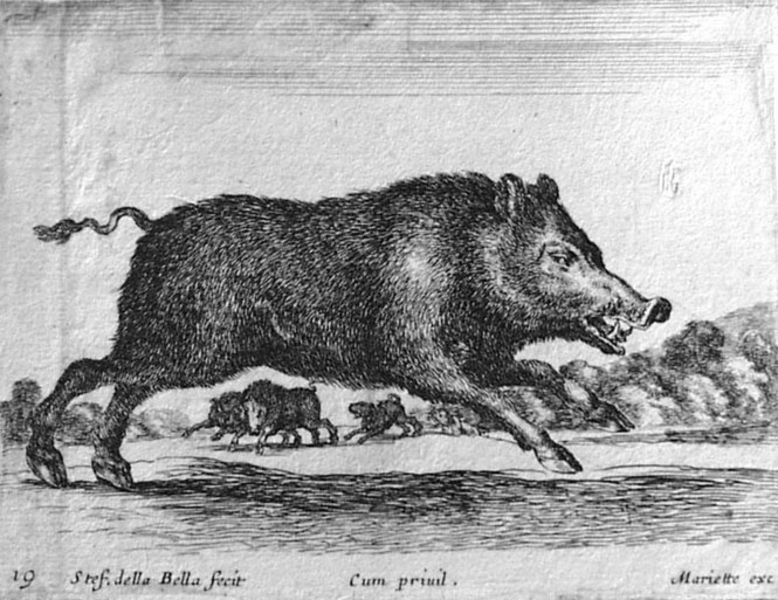
Titel: Verschiedene Tiere (Diversi animali): Wildschwein, nach rechts laufend, im Hintergrund ein zweites, von drei Hunden verfolgtes Wildschwein
Künstler: Stefano della Bella
Standort: Karlsruhe
Institution: Staatliche Kunsthalle Karlsruhe
Schlagwörter: fight, white, black, face, group, nose, painting, wall, print, grafik, sky, tree, ear, head, landscape, trees, eyes, forest, bushes, plants, drawing, paper, black and white, shadow, fur, animals, dog, etching, illustration, monochrome, sketch, tail, beard, ears, animal, eye, legs, bush, snout, hoof, lithograph, hooves, gallop, run, herd, land, lion, anger, angry, scared, latin, hund, leg, words, rennen, woods, printed, pigs, schweine, moving, running, boar, holzschnitt, wild, hunting, kupferstich, schwarz weiß, pig, hunt, chase, wolf, multiple, wold, boars, teeth, swine, bog, mob, 19, hatred, muzzle, tusks, drawning, hairy, hog, wolves, shaddow, buffalo, oof, fang, pics, hogs, hand drawn, cum priud, cum priui, schwein, wildschwein, horde, warthog, stampede, cum, curly tail, canter, whitw, wildhog, piglet, flok, warthogs, rabid, runnning, many boars, cum priust, big boar, primal, game of thrones, sprinting, iinscription